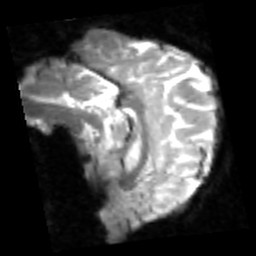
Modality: inplaneT2
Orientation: sagittal
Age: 25
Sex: female